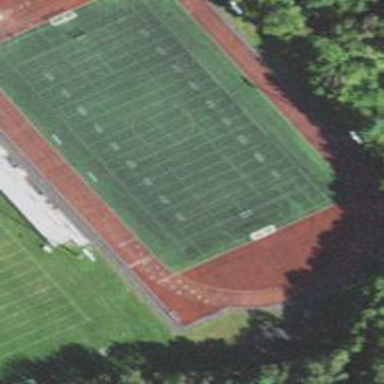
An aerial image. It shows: American football pitch.